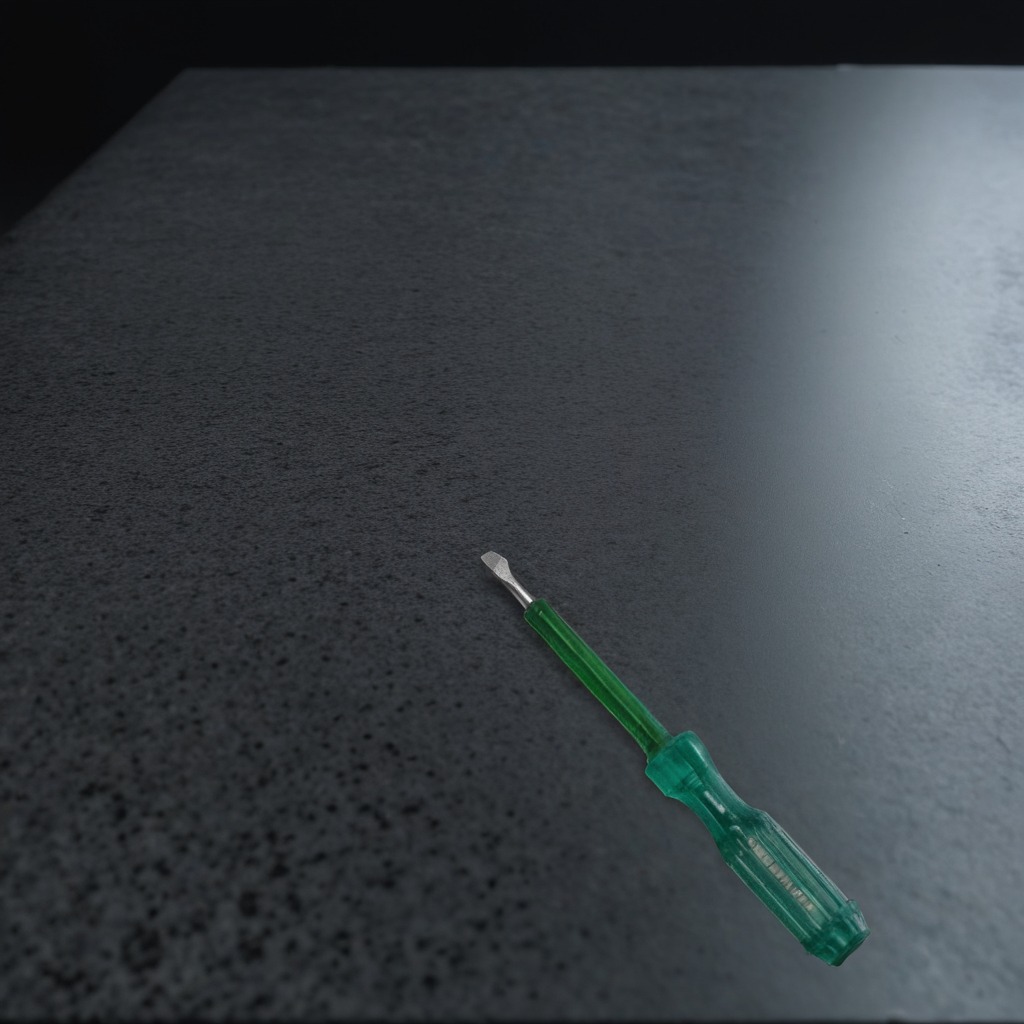
A screwdriver lying on a clean granite table inside a workshop at night dim ambient light soft shadows worn but